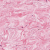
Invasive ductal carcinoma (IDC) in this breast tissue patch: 0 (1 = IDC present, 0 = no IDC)